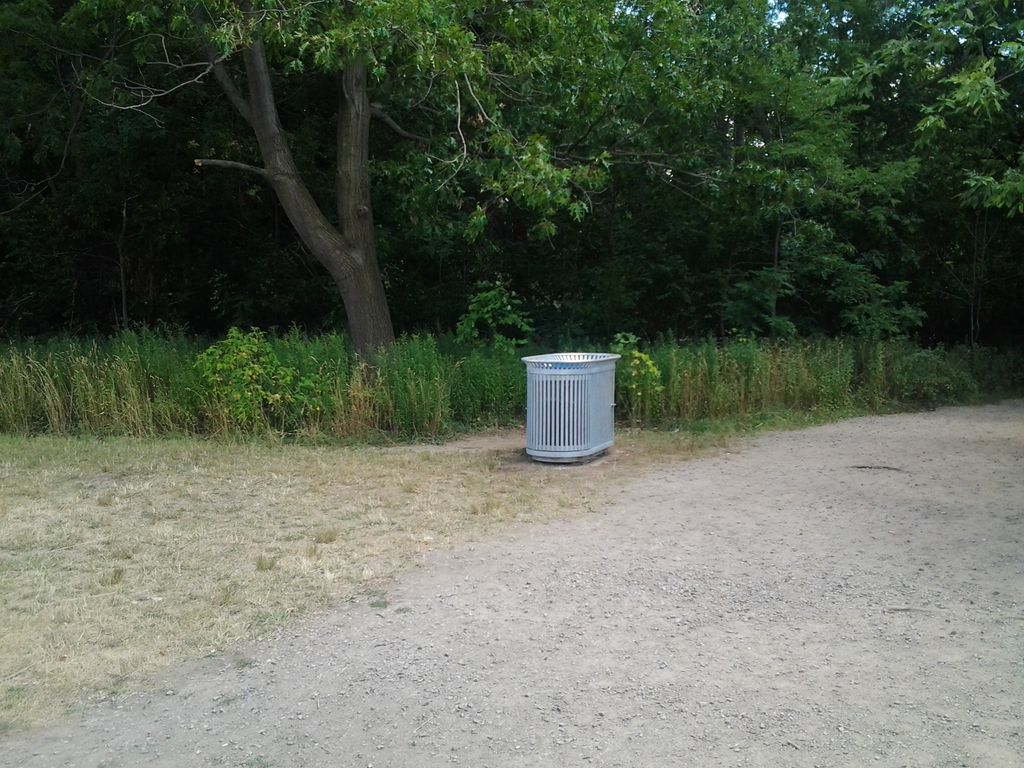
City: hamilton